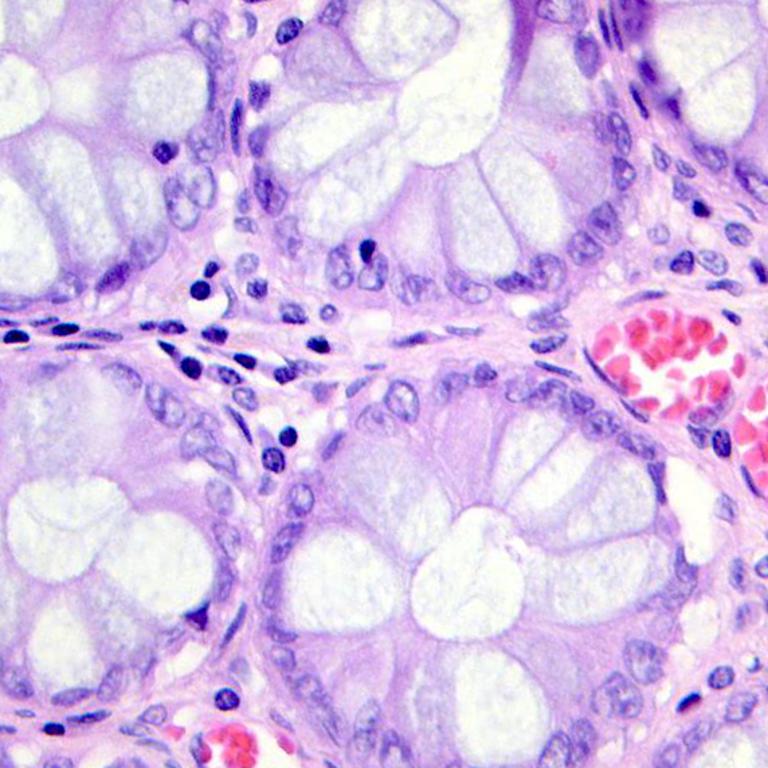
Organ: colon
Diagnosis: benign